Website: bh-photo
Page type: store-pickup
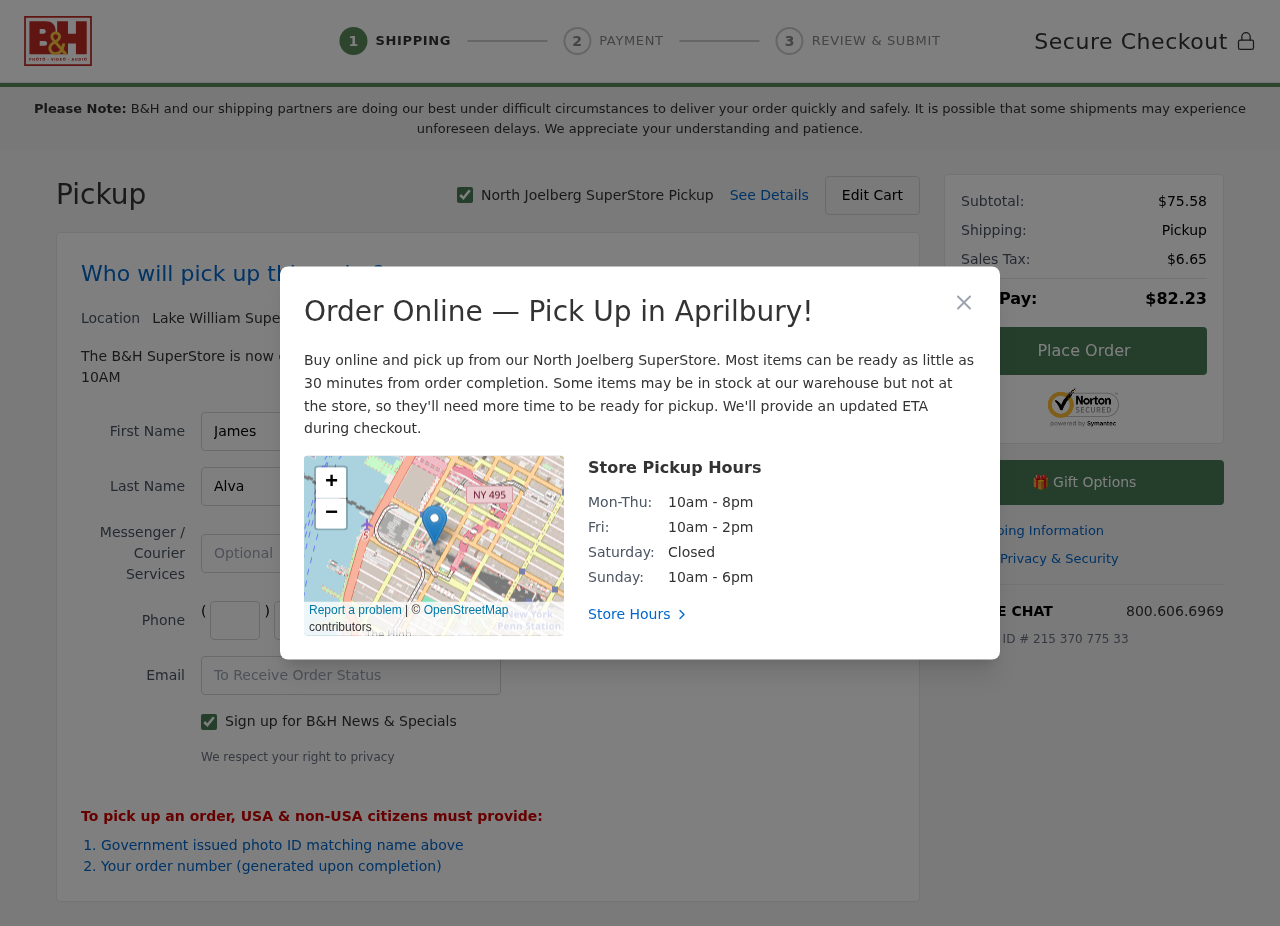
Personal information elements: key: PII_CITY
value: North Joelberg
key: PII_CITY2
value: Lake William
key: PII_CITY3
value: Aprilbury
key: PII_EMAIL
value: james_alvarado@yahoo.com
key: PII_FIRSTNAME
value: James
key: PII_LASTNAME
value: Alvarado
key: PII_PHONE_AREA
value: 308
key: PII_PHONE_PREFIX
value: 214
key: PII_PHONE_SUFFIX
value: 8994
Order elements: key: ORDER_SUBTOTAL
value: $75.58
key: ORDER_TAX
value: $6.65
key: ORDER_TOTAL
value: $82.23
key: ORDER_ID
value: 215 370 775 33